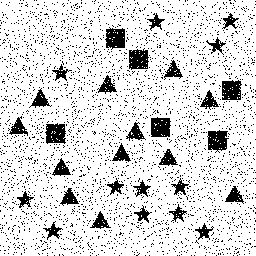
Squares: 6
Triangles: 12
Stars: 12
Total shapes: 30